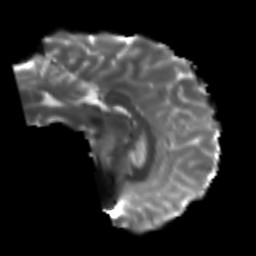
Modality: T2w
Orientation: sagittal
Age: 28
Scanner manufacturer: siemens
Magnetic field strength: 3 T
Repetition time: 4.52 s
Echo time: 0.084 s